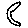
Label: moon